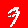
Digit: 9